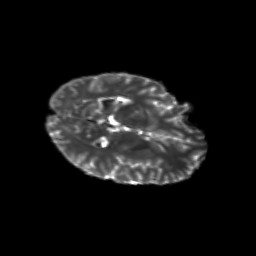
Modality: T2w
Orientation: axial
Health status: ill
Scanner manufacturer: siemens
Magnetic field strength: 3 T
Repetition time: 13.7 s
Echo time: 0.098 s